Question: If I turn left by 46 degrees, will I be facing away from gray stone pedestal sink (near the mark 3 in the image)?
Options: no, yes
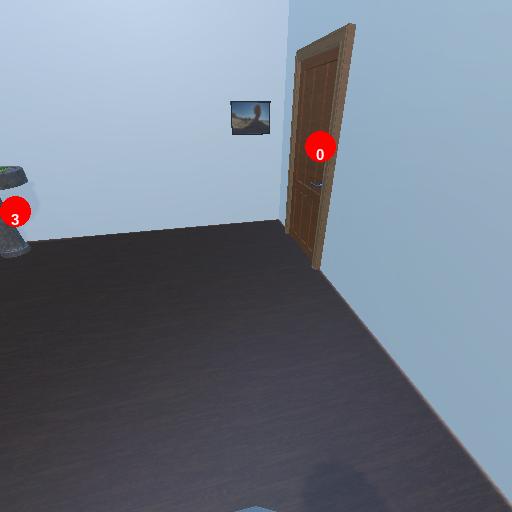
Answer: no